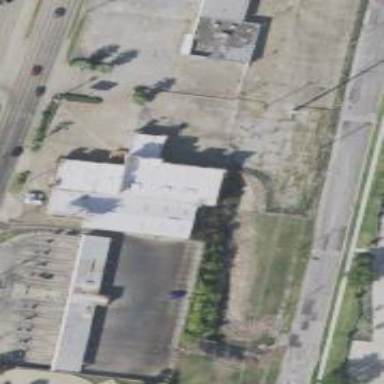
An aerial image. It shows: Commercial building.